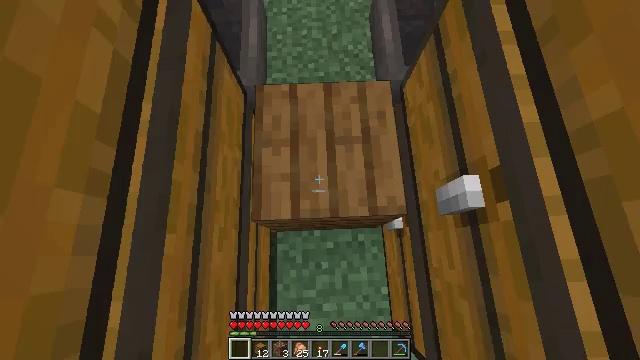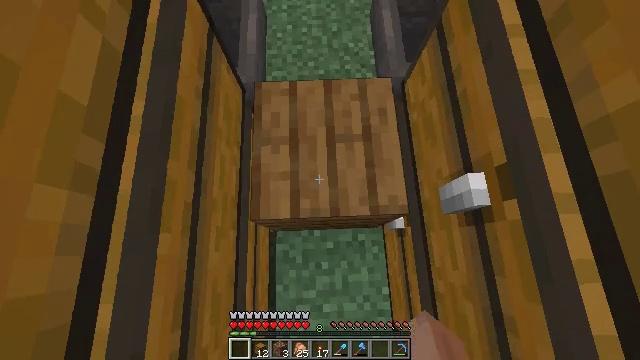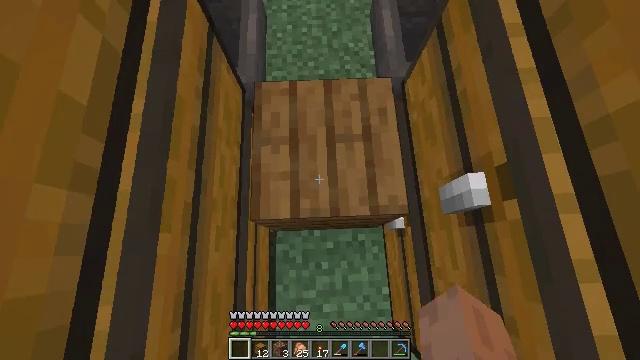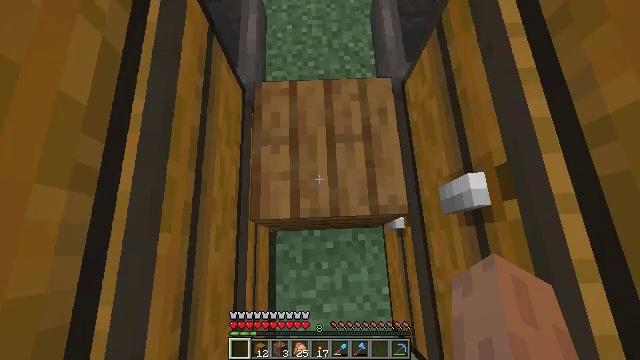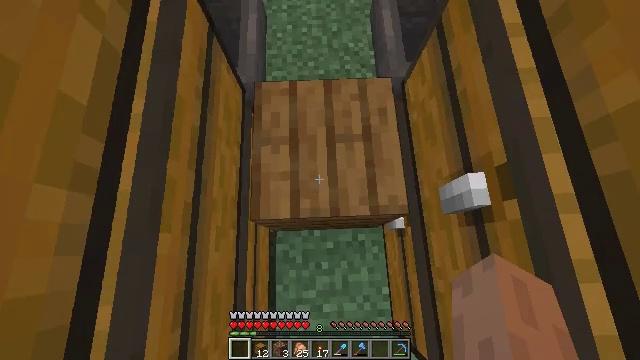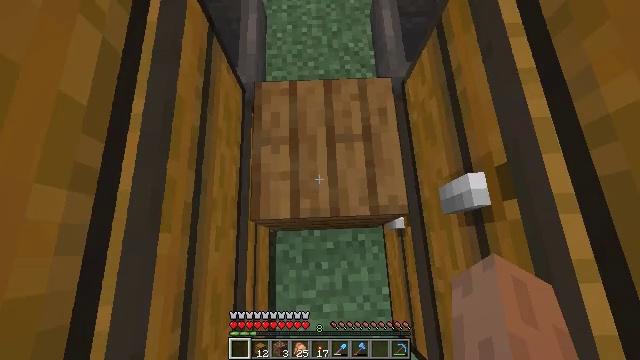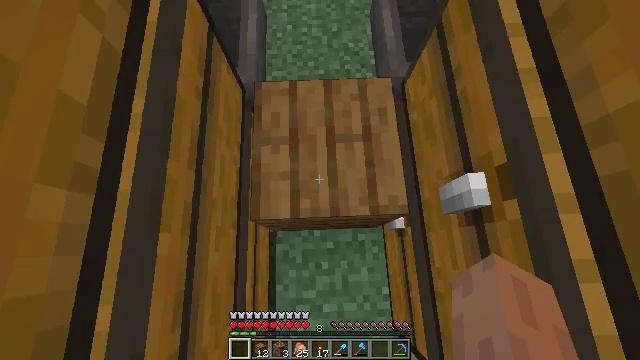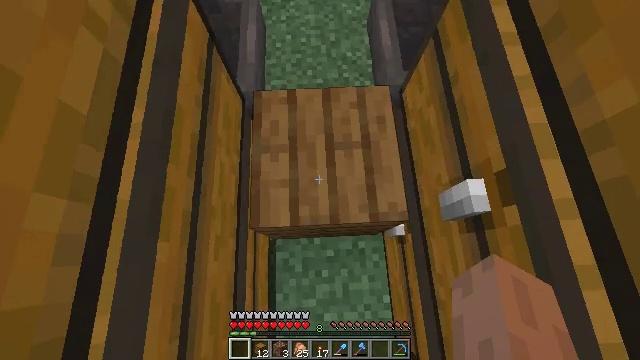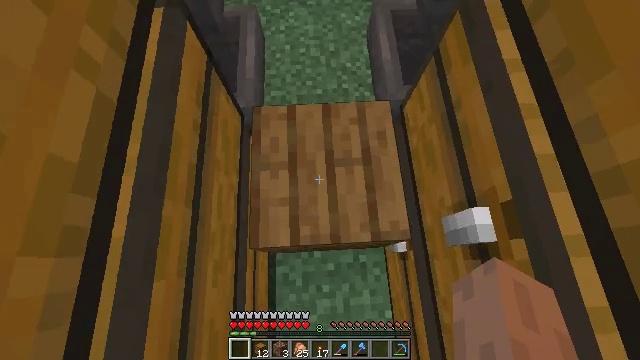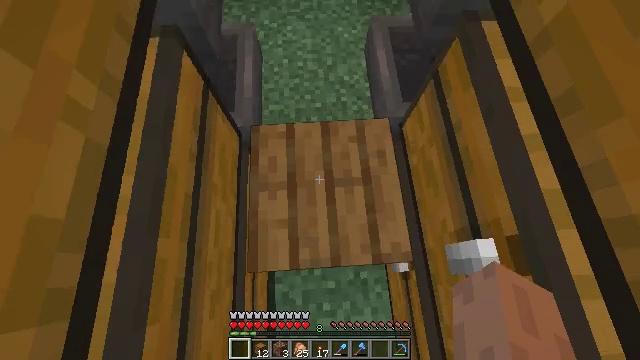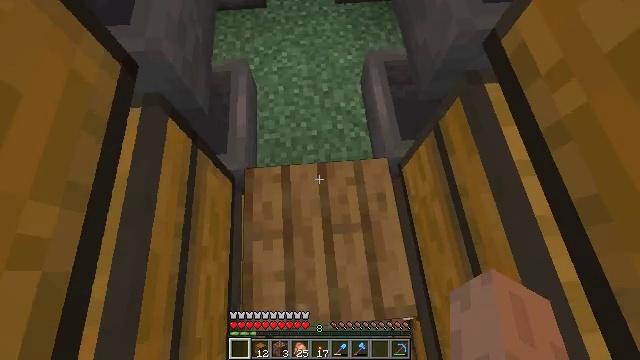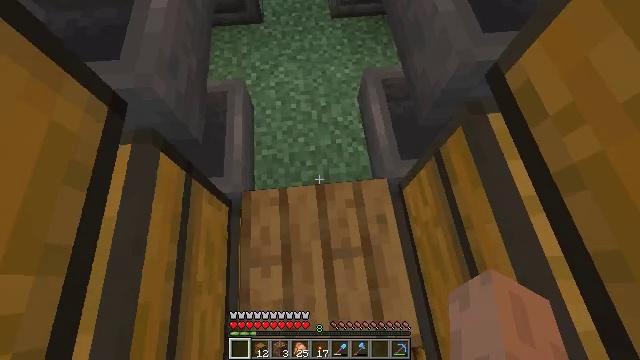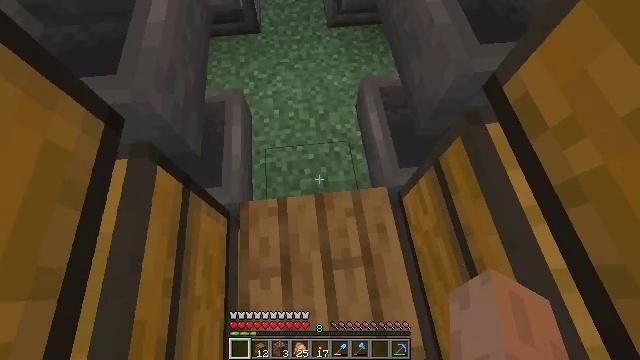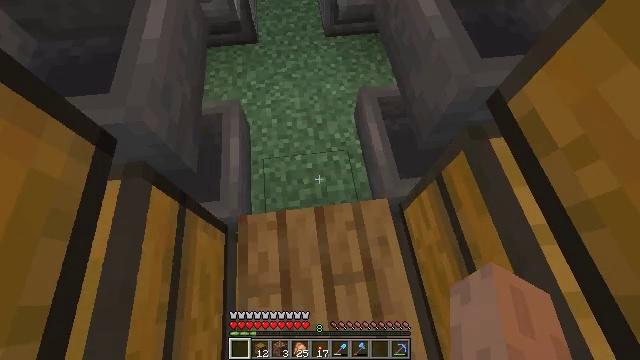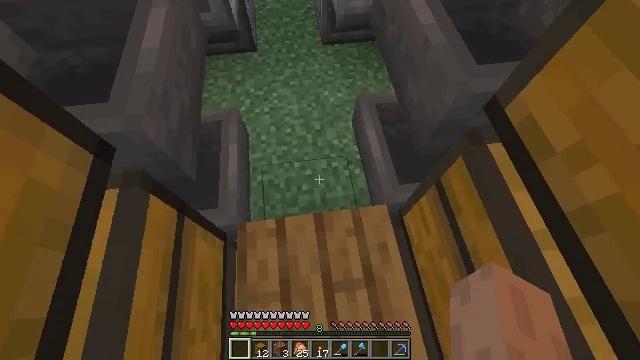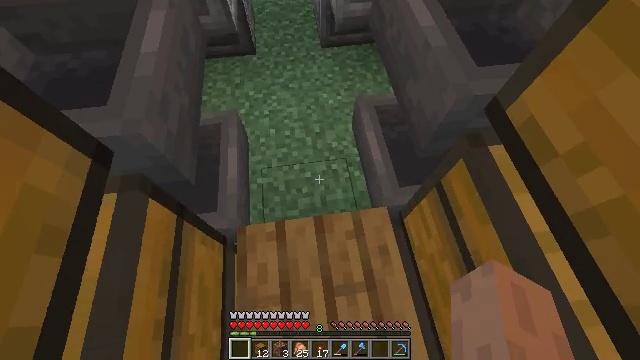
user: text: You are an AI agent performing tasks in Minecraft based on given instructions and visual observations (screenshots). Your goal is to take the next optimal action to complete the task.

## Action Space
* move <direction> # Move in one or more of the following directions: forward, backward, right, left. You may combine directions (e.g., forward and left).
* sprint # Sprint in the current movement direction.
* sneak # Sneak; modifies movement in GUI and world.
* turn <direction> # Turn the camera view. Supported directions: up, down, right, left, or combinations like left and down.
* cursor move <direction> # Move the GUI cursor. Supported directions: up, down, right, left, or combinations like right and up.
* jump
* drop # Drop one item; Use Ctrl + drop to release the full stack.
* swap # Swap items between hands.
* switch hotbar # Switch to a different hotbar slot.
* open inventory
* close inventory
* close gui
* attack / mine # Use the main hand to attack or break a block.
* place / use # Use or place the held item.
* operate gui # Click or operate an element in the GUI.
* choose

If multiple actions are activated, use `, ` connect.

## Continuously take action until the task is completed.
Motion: motion action
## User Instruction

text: Attack the spruce planks to recycle them.
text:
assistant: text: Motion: no_op
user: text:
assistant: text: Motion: no_op
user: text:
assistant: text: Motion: no_op
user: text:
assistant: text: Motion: no_op
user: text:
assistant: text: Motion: no_op
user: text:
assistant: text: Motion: no_op
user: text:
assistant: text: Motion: turn up
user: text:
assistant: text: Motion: move forward
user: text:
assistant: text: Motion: move forward, turn up
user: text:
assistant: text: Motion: move forward, turn right and up
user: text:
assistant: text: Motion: turn up
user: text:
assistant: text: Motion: turn up
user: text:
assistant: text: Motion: turn up
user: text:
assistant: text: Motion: turn up
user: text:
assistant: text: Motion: no_op
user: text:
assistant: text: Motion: no_op
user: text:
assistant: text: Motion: no_op
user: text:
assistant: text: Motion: turn right and up
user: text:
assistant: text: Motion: turn right and up
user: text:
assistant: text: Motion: turn right and up
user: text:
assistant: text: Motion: turn right and up
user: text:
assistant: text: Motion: turn up
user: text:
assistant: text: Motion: jump
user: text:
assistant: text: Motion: turn up, jump
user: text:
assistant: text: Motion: turn up, jump
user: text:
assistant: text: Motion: turn right and up, jump
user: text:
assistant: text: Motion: turn up, jump
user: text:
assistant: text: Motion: turn left and up, jump
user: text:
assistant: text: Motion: turn up, jump
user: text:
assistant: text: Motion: turn up, jump